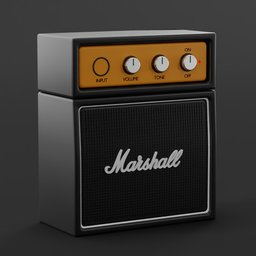
Label: electronics